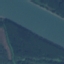
Land use / land cover class: River